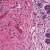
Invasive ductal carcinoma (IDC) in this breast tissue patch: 0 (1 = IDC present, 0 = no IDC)